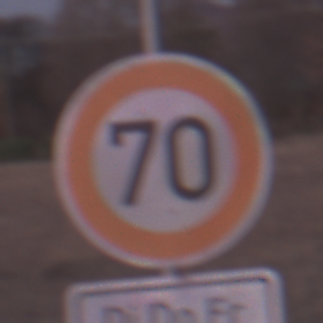
Verkehrszeichen: Geschwindigkeit70
Zusatzzeichen unten: ZeitangabenMitBeschraenkungAufWochentage3
Umgebung: Outdoor, Nature
Tageszeit: SunriseSunset
Wetter: Clear
Licht: Natural
Jahreszeit: NotSpecified
Kontrast: LowContrast